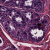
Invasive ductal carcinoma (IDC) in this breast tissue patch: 0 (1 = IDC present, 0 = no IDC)